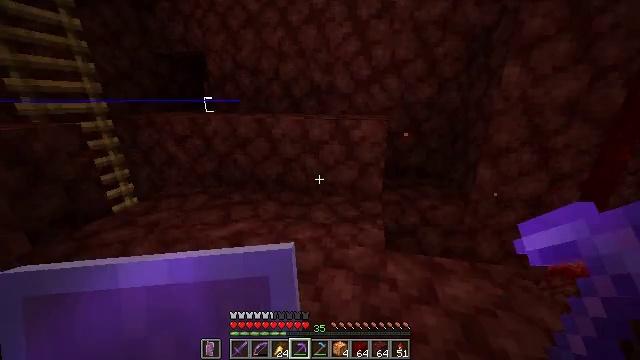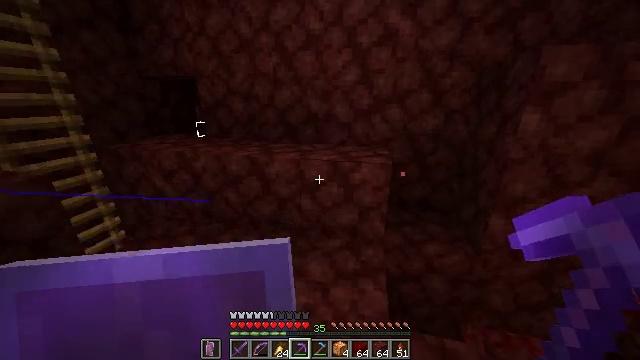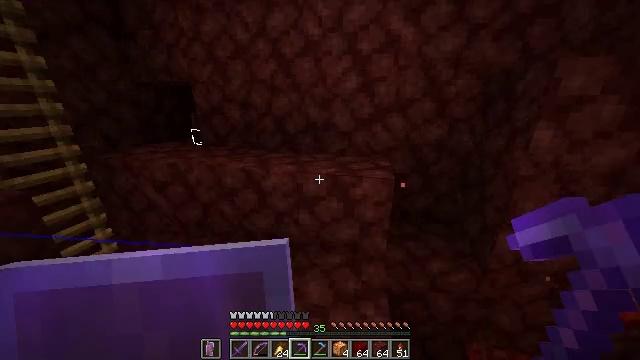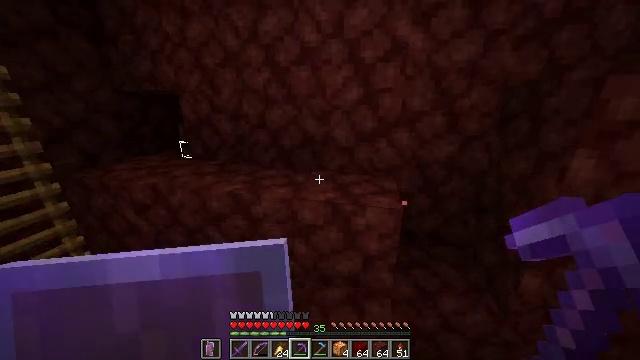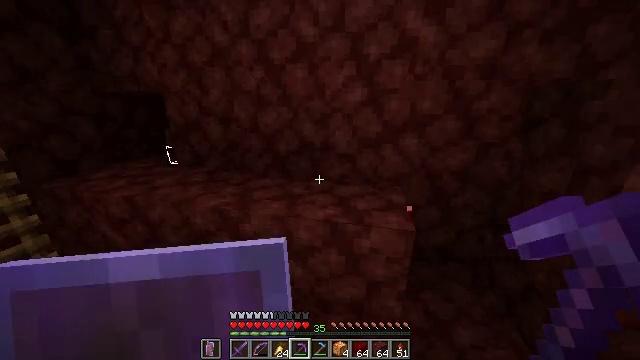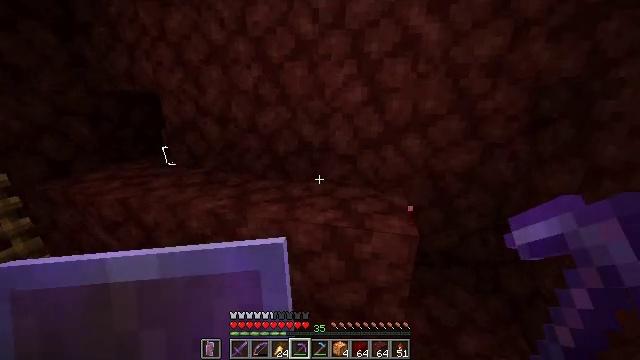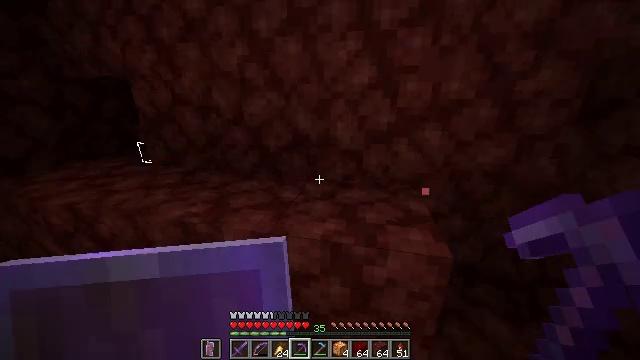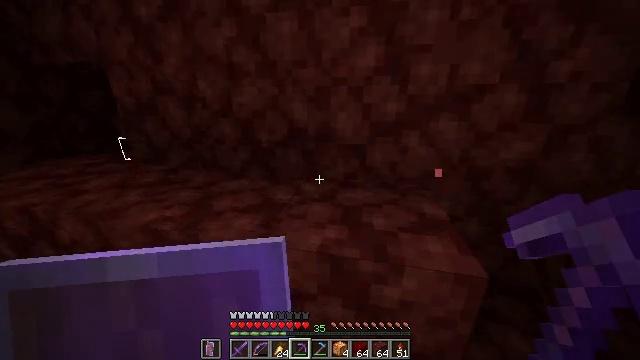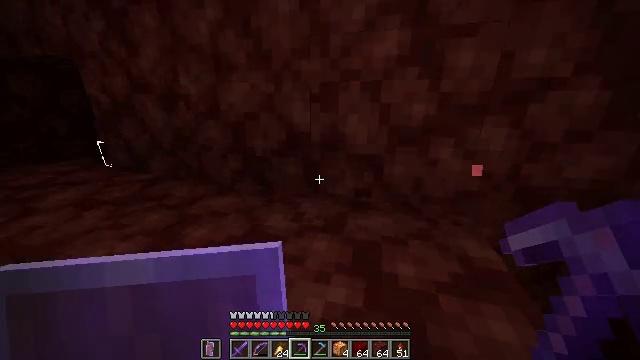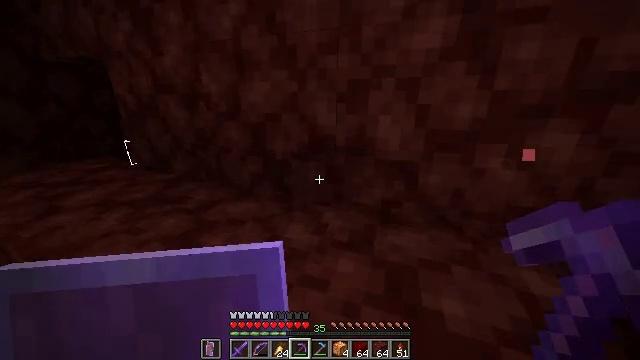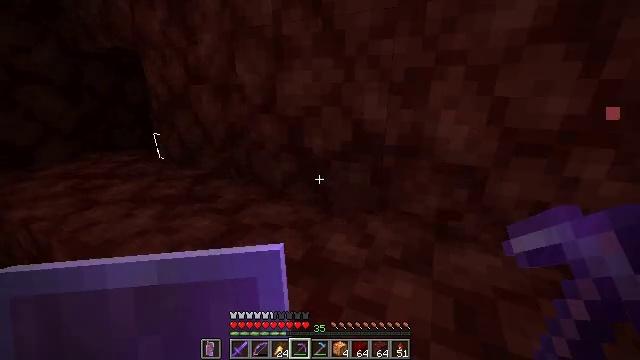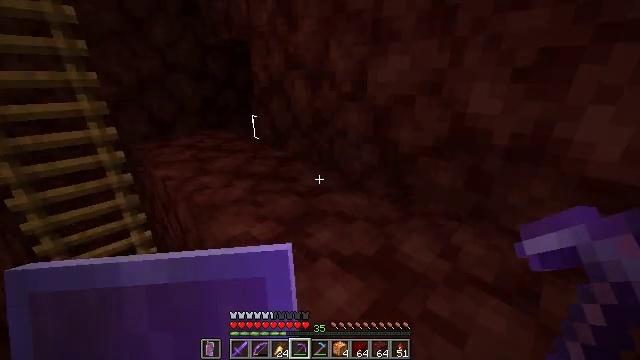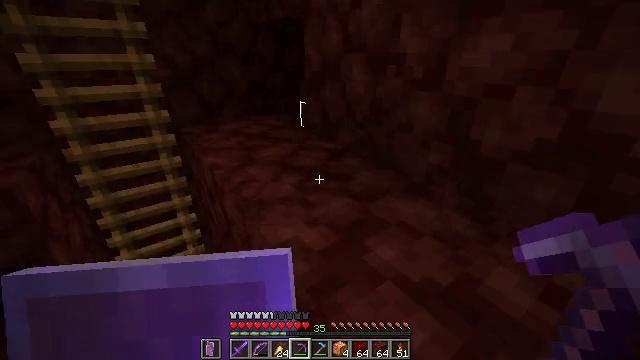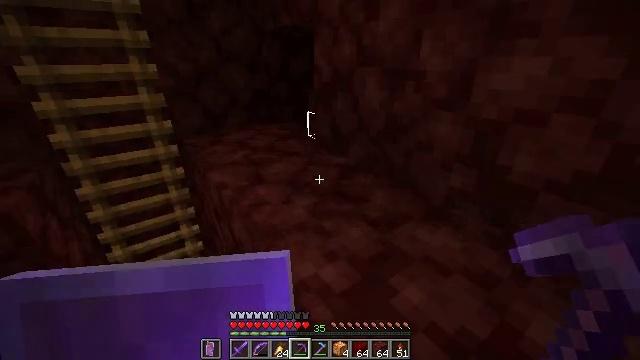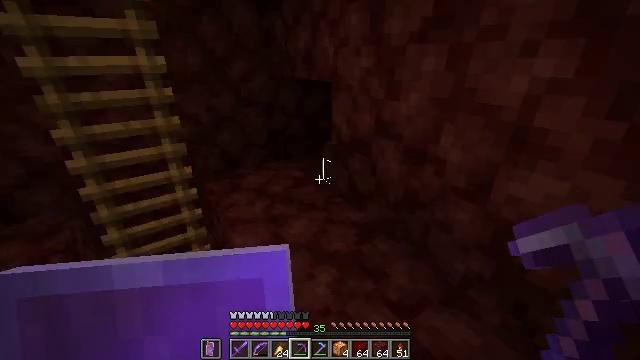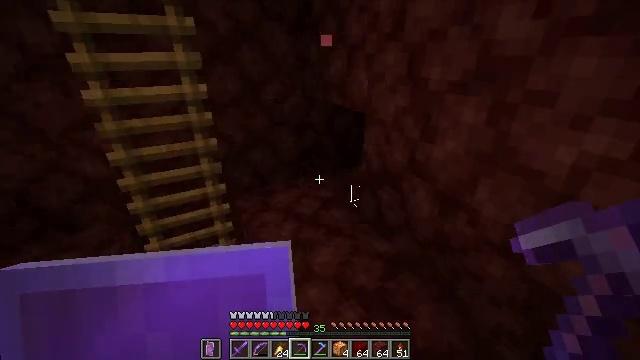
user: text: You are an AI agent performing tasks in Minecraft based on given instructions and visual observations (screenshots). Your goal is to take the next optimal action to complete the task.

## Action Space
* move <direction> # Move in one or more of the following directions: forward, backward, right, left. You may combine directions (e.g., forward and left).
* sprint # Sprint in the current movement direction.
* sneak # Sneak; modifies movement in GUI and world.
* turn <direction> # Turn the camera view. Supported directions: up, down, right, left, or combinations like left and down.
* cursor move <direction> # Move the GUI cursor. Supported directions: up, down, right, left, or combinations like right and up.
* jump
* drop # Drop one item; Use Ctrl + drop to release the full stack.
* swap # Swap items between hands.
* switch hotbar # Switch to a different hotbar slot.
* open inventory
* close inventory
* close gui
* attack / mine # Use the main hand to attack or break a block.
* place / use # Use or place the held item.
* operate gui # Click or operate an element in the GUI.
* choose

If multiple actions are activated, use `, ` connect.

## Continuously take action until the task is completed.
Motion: motion action
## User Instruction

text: Attack the nether wart block to break it.
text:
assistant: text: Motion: move forward, sprint, jump
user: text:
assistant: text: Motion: move forward, sprint, jump
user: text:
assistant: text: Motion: move forward, sprint, jump
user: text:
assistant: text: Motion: move forward, sprint
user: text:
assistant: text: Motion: move forward, sprint
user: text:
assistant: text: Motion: move forward, sprint
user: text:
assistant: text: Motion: move forward, sprint
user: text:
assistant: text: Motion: move forward, sprint, turn left
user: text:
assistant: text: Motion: move forward, sprint, turn left
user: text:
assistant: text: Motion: move forward, sprint, turn left
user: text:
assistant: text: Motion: move forward, sprint, turn left and down
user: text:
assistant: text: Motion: move forward, sprint, turn left and down
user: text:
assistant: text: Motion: move forward, sprint, jump
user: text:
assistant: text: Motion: move forward, sprint, turn left, jump
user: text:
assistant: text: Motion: move forward, sprint, turn left, jump
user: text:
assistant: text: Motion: move forward, sprint, turn left, jump
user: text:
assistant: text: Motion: move forward, sprint, turn left and up
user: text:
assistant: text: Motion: move forward, turn left and up
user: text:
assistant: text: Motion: no_op
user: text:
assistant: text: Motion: no_op
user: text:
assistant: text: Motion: no_op
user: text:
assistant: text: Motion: no_op
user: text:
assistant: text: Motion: no_op
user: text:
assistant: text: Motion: no_op
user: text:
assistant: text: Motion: turn right and up
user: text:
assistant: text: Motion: turn right and up
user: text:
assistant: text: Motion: turn right and up
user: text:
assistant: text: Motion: turn right and up
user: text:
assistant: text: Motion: move forward, turn right and up
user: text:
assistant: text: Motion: move forward, turn up